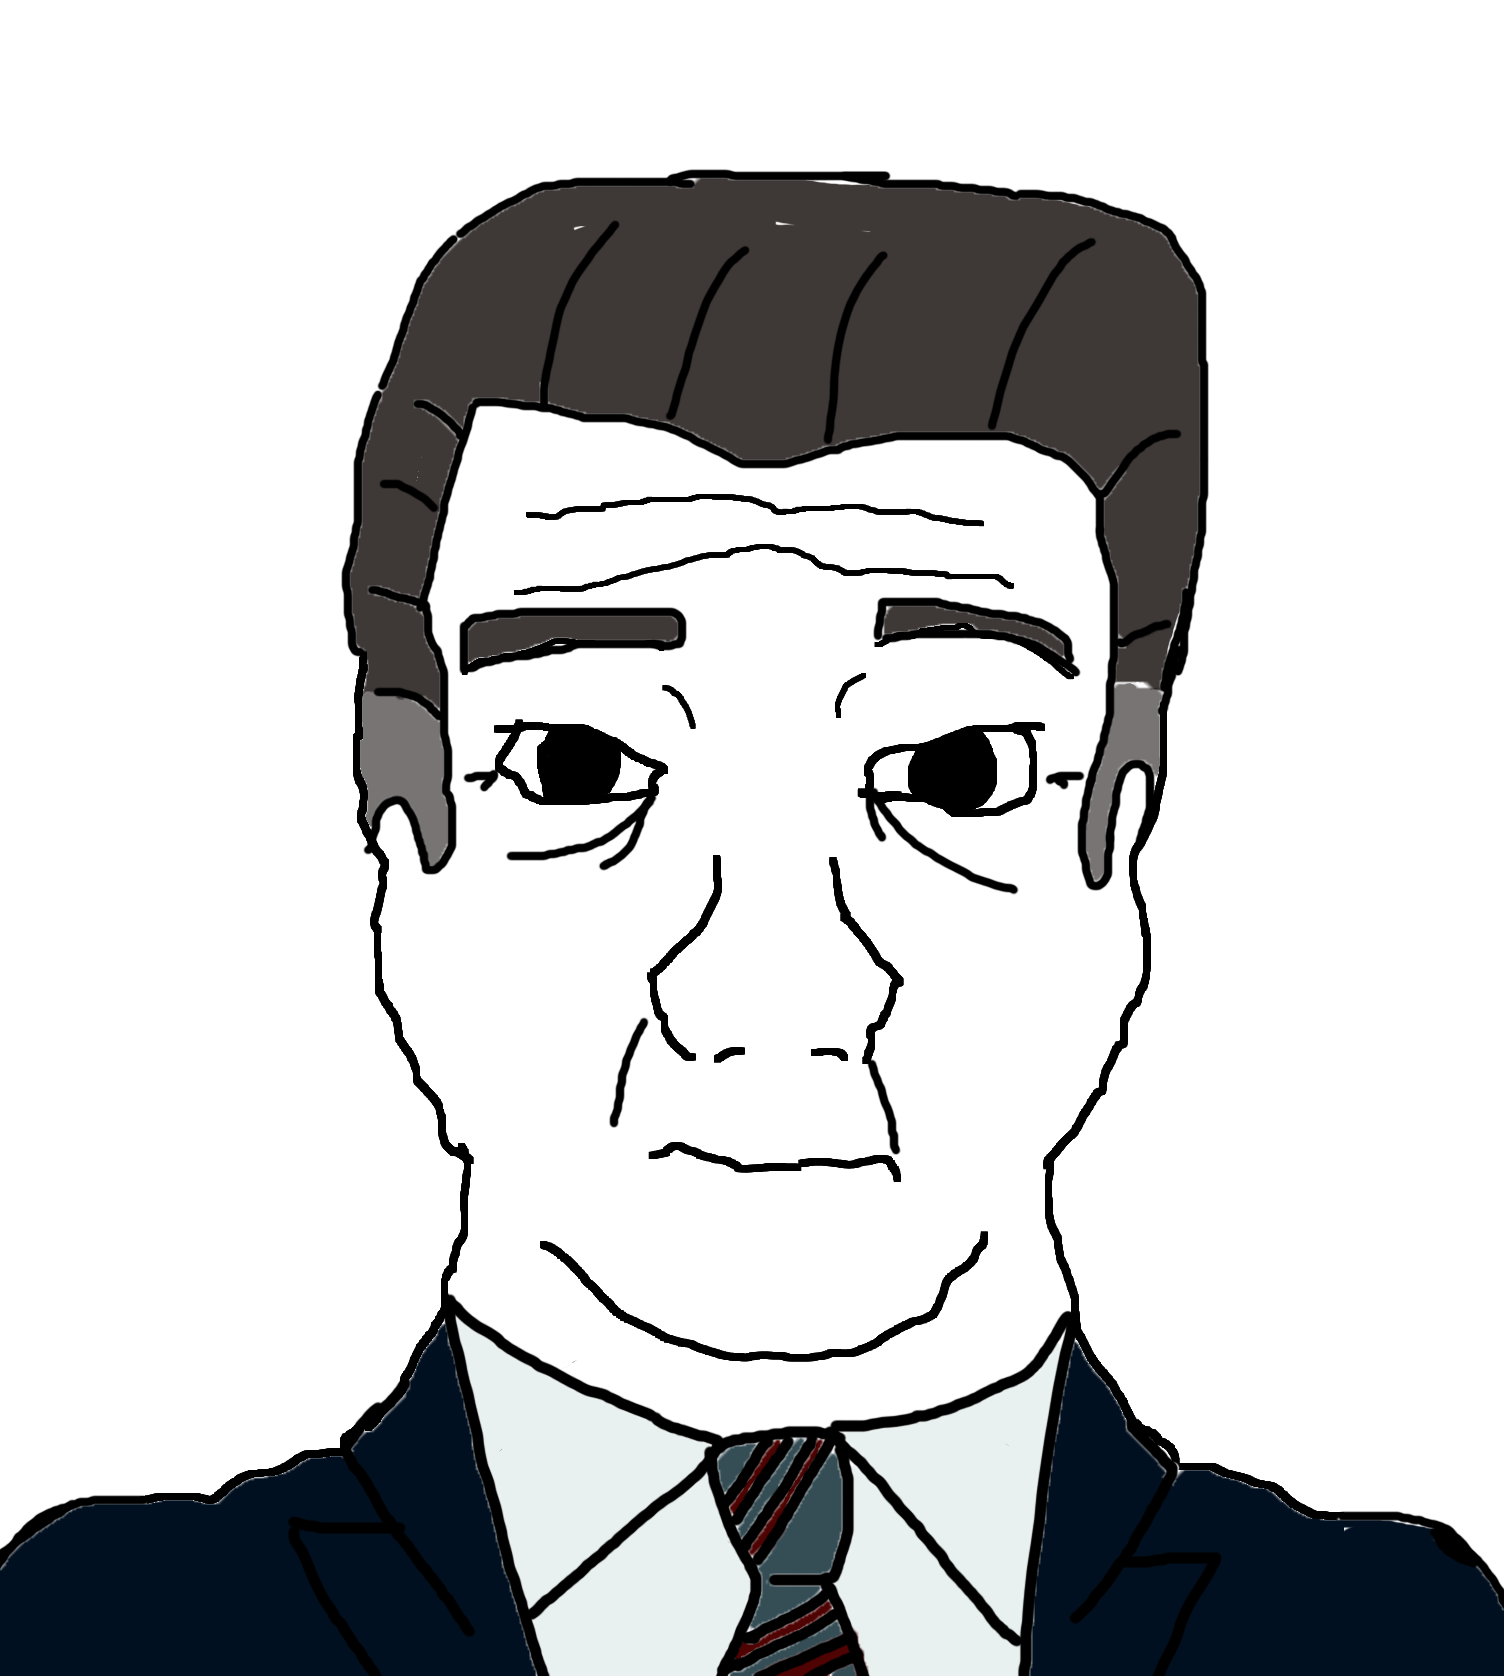
Label: 5_Front_Wojak